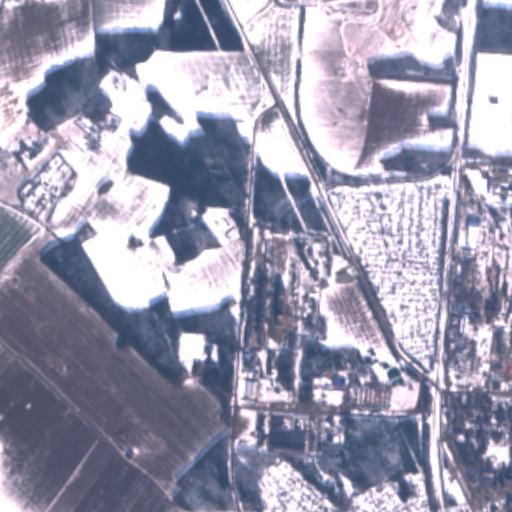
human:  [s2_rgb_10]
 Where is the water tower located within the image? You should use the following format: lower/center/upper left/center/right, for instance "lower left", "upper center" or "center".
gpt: The water tower is located in the lower right of the image.
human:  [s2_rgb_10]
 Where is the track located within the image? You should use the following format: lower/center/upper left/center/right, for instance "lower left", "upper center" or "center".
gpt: There is no track in the image.